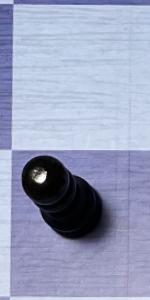
Label: Pawn_Black